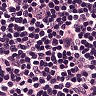
Metastatic tissue present: no